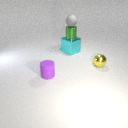
large cyan metal cube below small gray rubber sphere